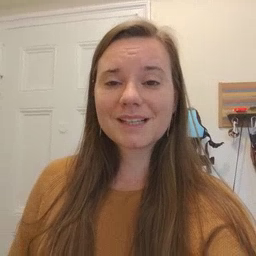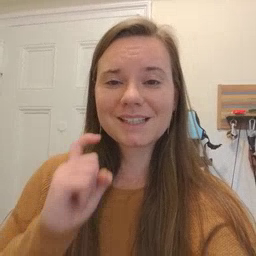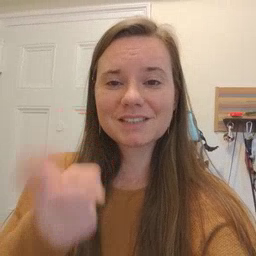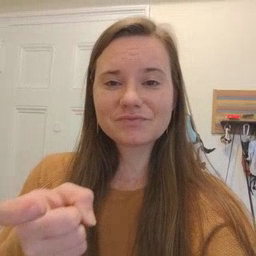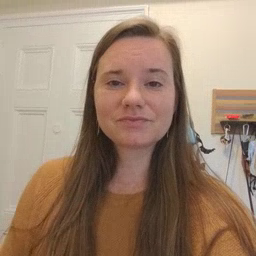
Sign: gift